Field crop: tomato
Growth stage: 1
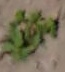
Species: portulaca